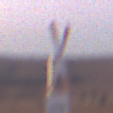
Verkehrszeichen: Andreaskreuz
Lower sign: RichtungsangabeDurchPfeile4
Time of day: SunriseSunset
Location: Outdoor (Nature)
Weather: PartlyCloudy
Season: NotSpecified
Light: Natural